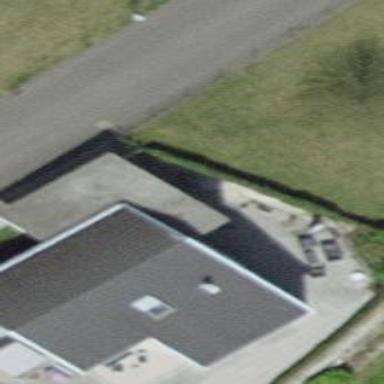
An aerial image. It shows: Residential building.